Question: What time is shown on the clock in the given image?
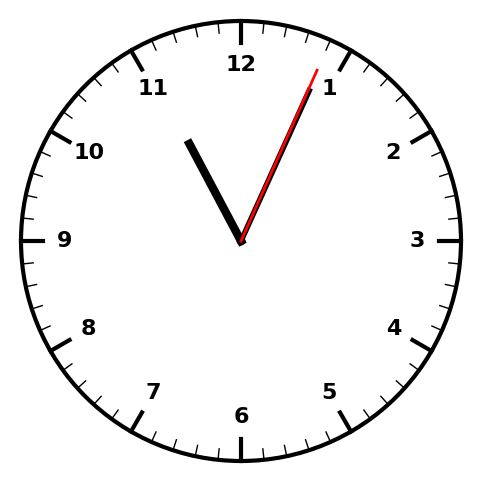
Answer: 11:04:04